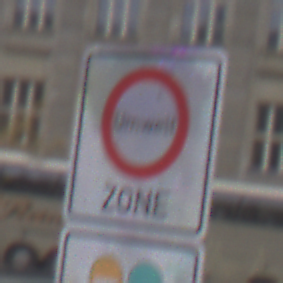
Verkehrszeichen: BeginnUmweltzone
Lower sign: FreistellungVomVerkehrsverbot2
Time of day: Midday
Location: Outdoor (Urban)
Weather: Overcast
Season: NotSpecified
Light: Natural